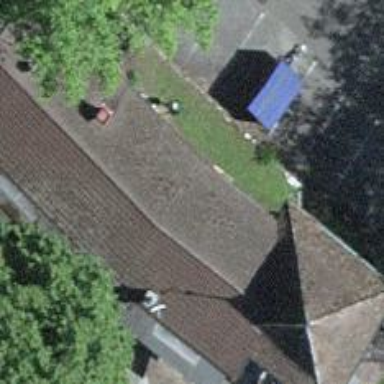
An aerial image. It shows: Restaurant.